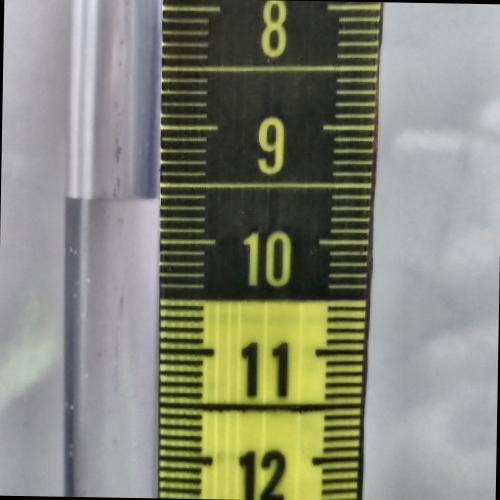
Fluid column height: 9.6 cm